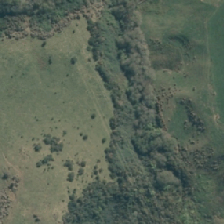
Land cover: grose_broom